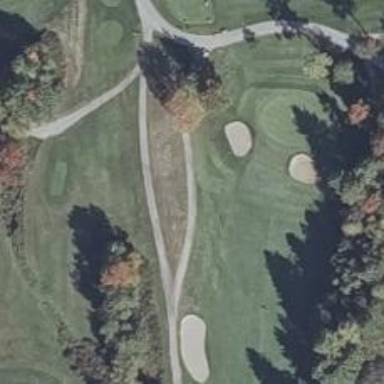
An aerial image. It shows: Golf cartpath that is also road path.